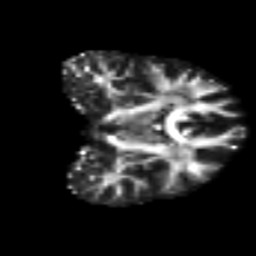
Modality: FA
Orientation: coronal
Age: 32
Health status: ill
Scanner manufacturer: philips
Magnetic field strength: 3 T
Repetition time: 9 s
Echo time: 0.127 s